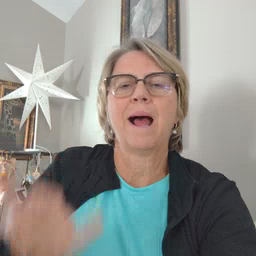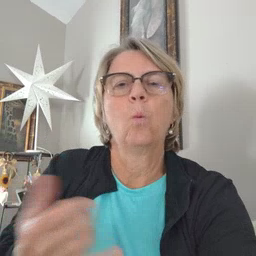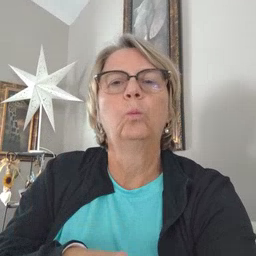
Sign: now